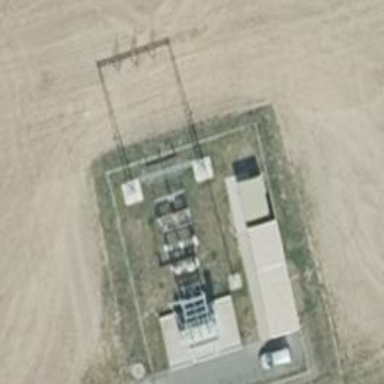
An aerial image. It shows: Power line in the image.